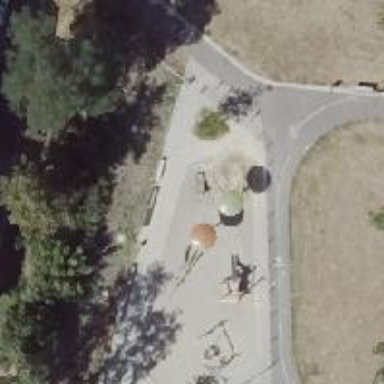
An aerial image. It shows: Playground with water feature.